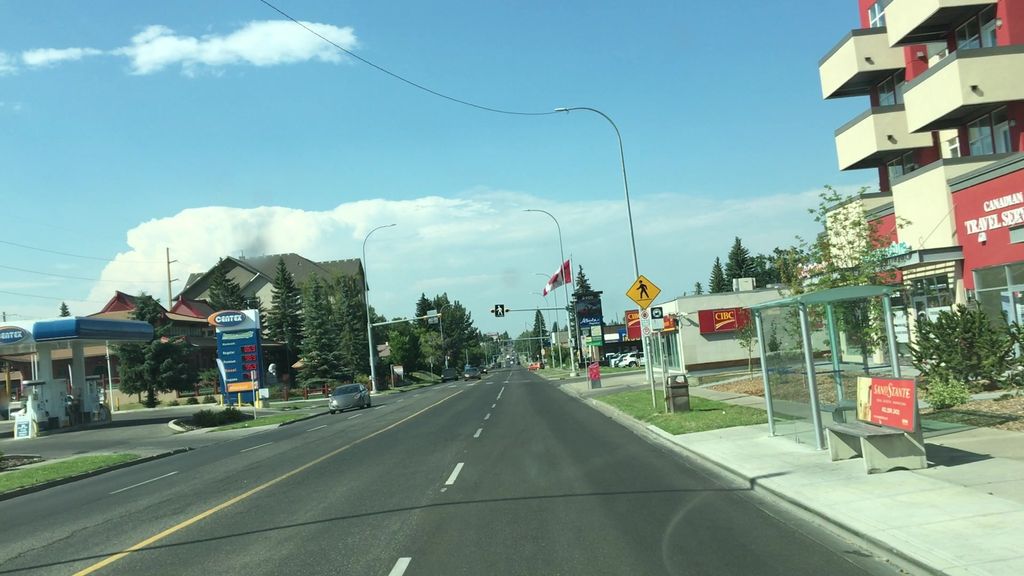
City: calgary